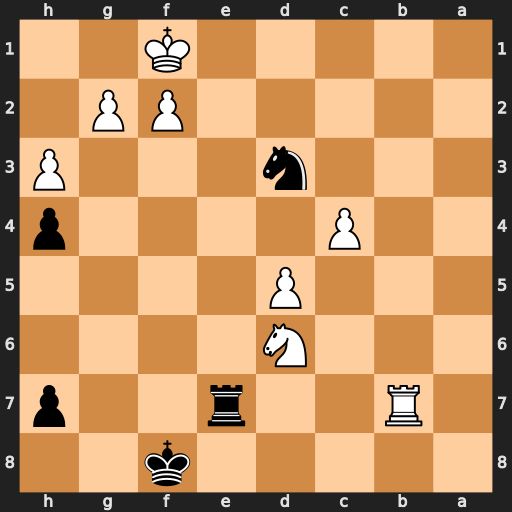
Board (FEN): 5k2/1R2r2p/3N4/3P4/2P4p/3n3P/5PP1/5K2
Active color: b
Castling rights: -
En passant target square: -
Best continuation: Re1#